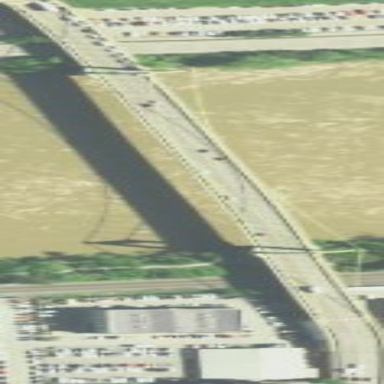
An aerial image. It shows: Suspension bridge built as man-made structure.